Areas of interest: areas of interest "Fourth Faculty Dormitory of Taishan Vocational and Technical College"
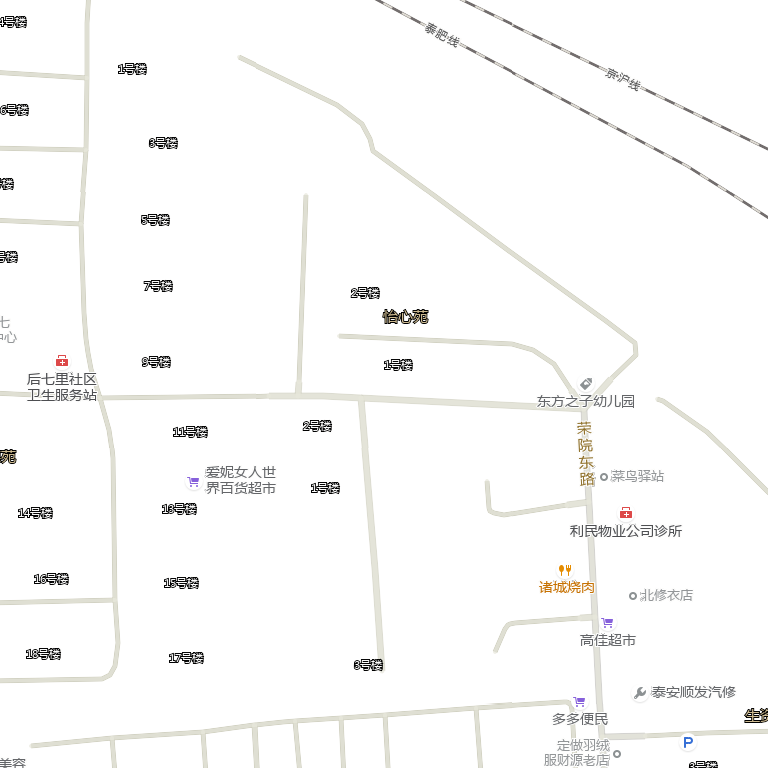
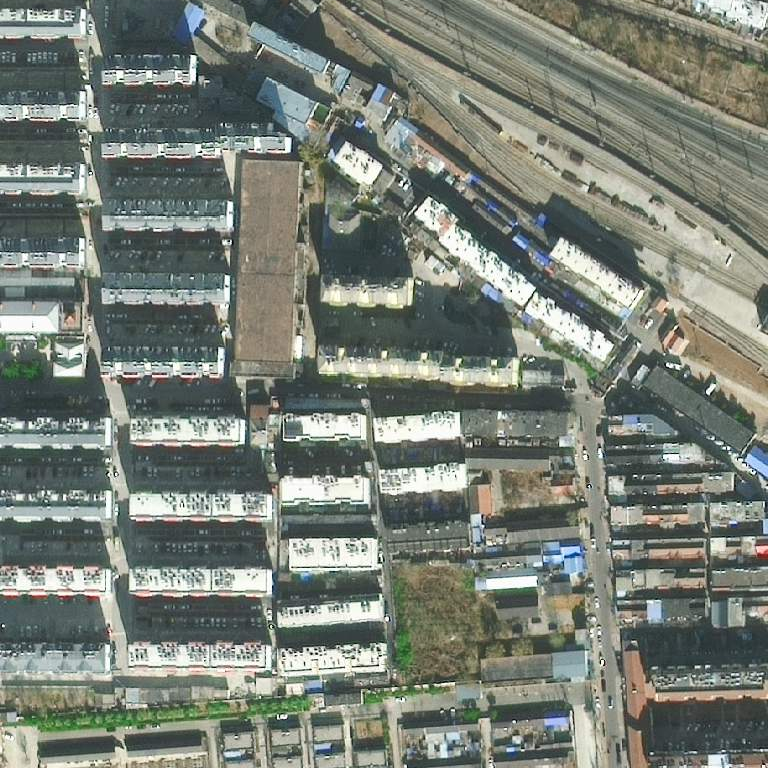